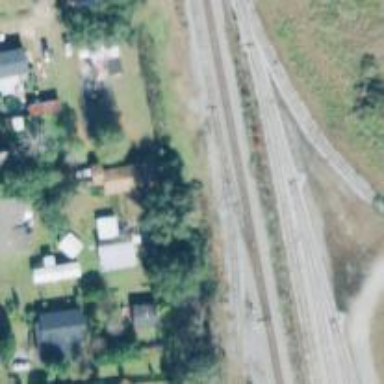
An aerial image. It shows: Railway spur junction.